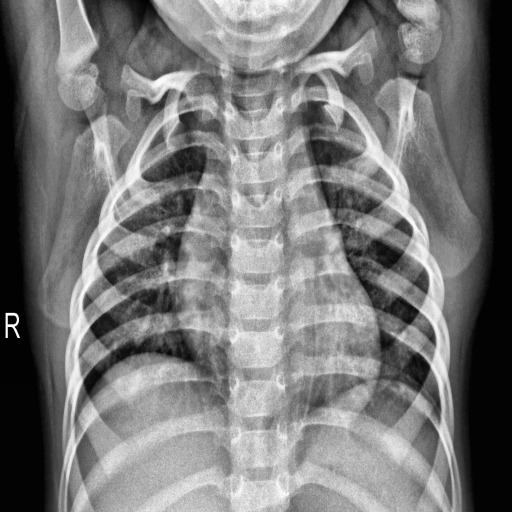
Finding: NORMAL